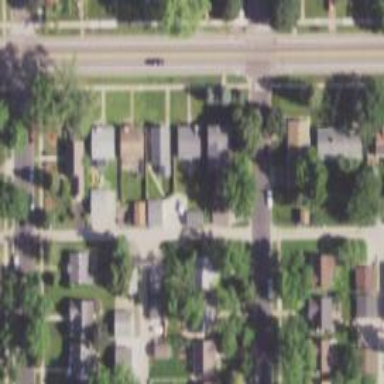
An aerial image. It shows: Alley classified as service road.